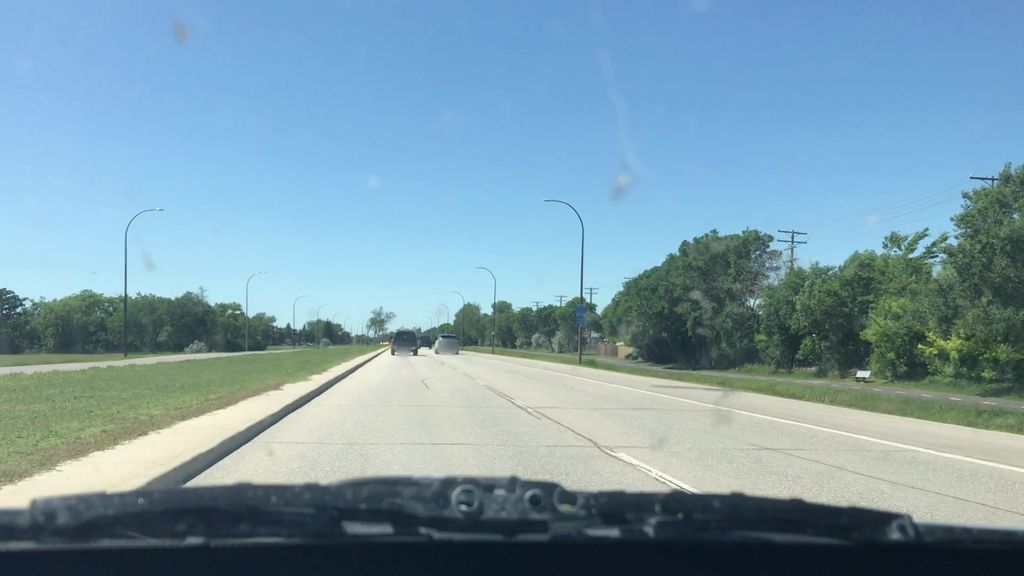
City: winnipeg